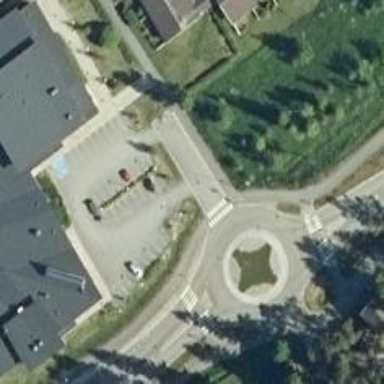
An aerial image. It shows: Tertiary road leading to roundabout junction.